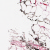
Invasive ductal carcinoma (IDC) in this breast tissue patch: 0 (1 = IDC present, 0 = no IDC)